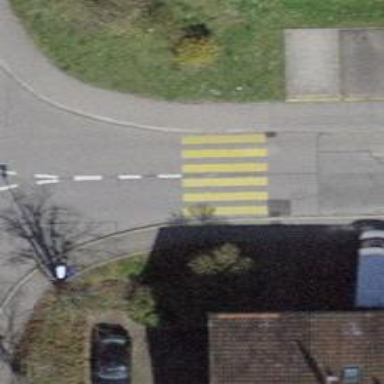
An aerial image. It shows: Pedestrian crossing with zebra markings on the footway.